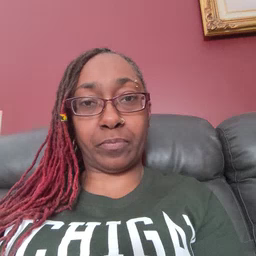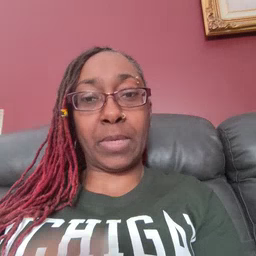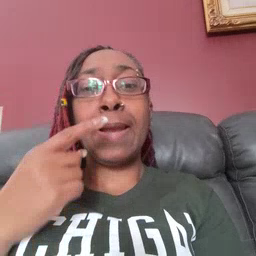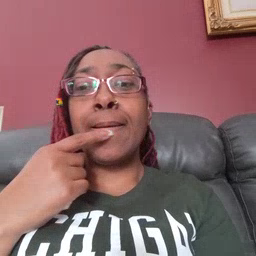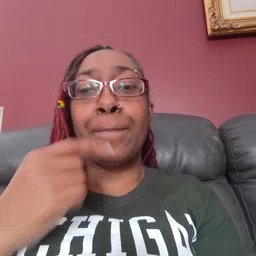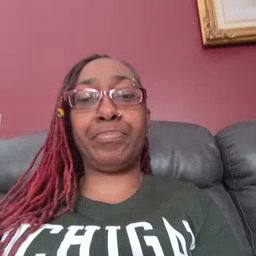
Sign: lips